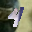
Label: 4